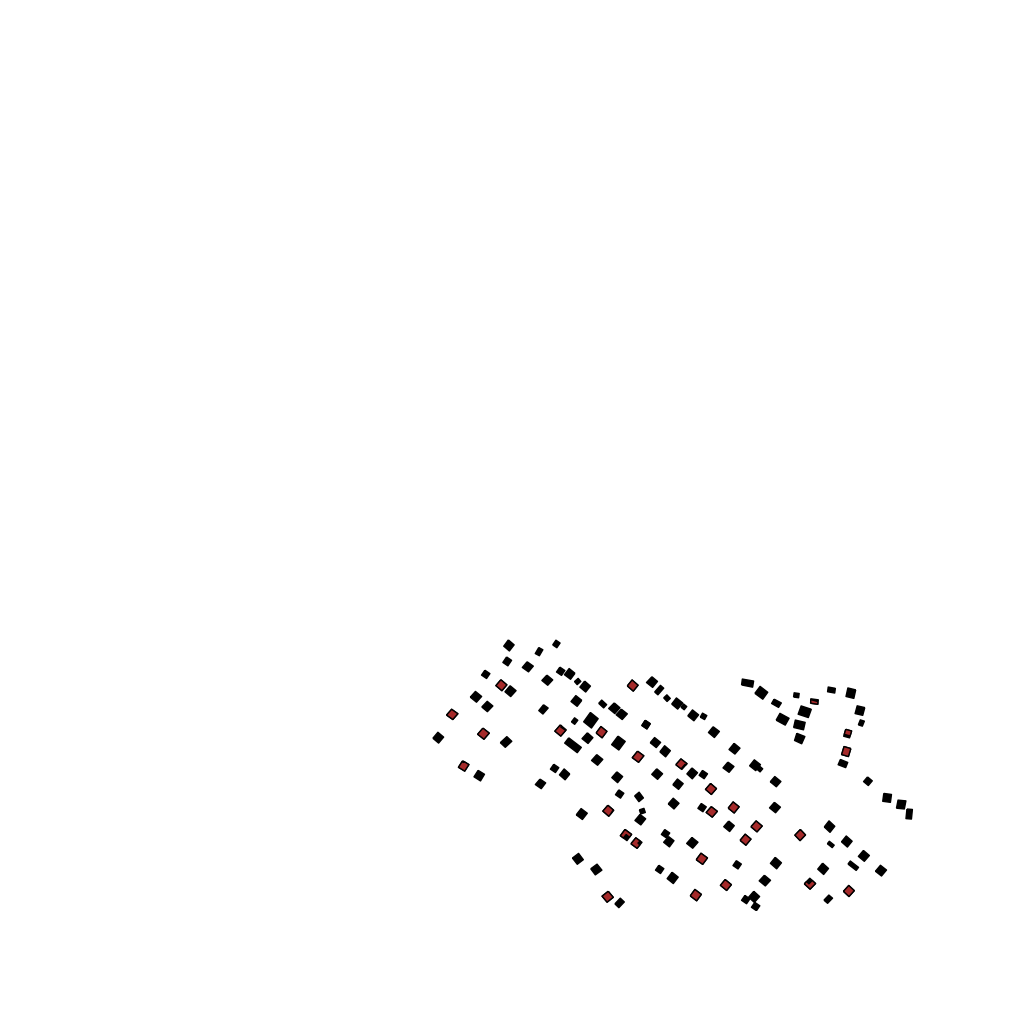
Tags: overhead vector_map, recreation, individual_rise, density_2, Building, Facility, 1.0 km²